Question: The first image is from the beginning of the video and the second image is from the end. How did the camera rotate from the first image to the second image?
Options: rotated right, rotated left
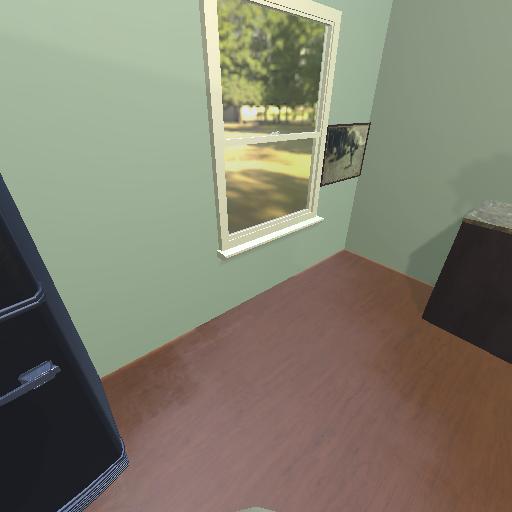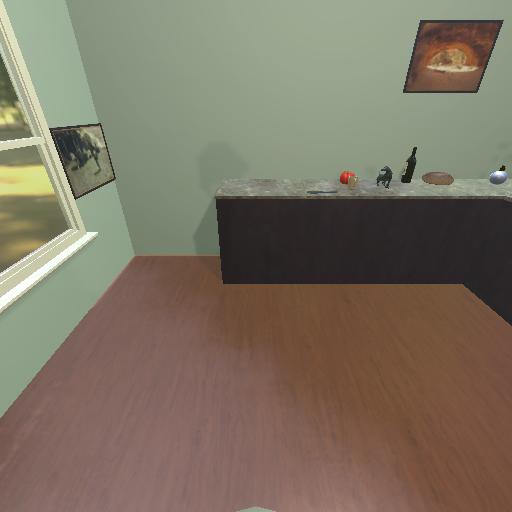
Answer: rotated right